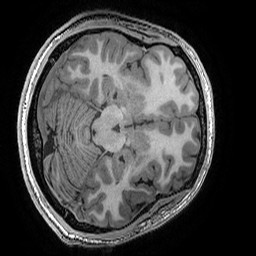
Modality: T1w
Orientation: axial
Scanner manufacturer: ge
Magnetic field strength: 3 T
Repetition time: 0.008184 s
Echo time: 0.003192 s